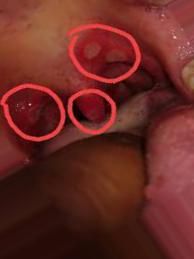
Condition: Mouth Ulcer